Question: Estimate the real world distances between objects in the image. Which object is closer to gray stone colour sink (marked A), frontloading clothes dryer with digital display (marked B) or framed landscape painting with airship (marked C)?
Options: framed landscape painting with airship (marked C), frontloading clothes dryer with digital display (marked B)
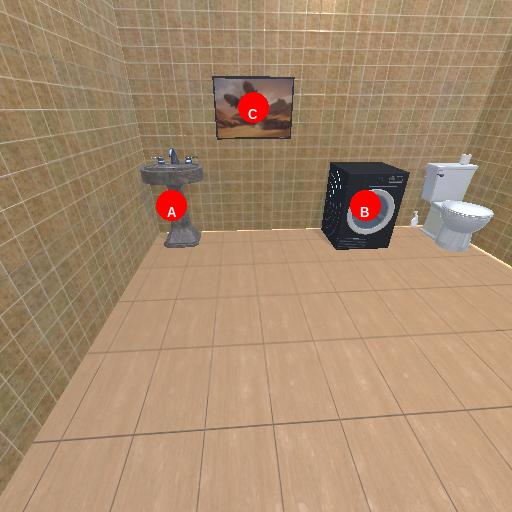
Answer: framed landscape painting with airship (marked C)